Chest X-ray. View position: PA
Patient age: 31
Patient sex: M
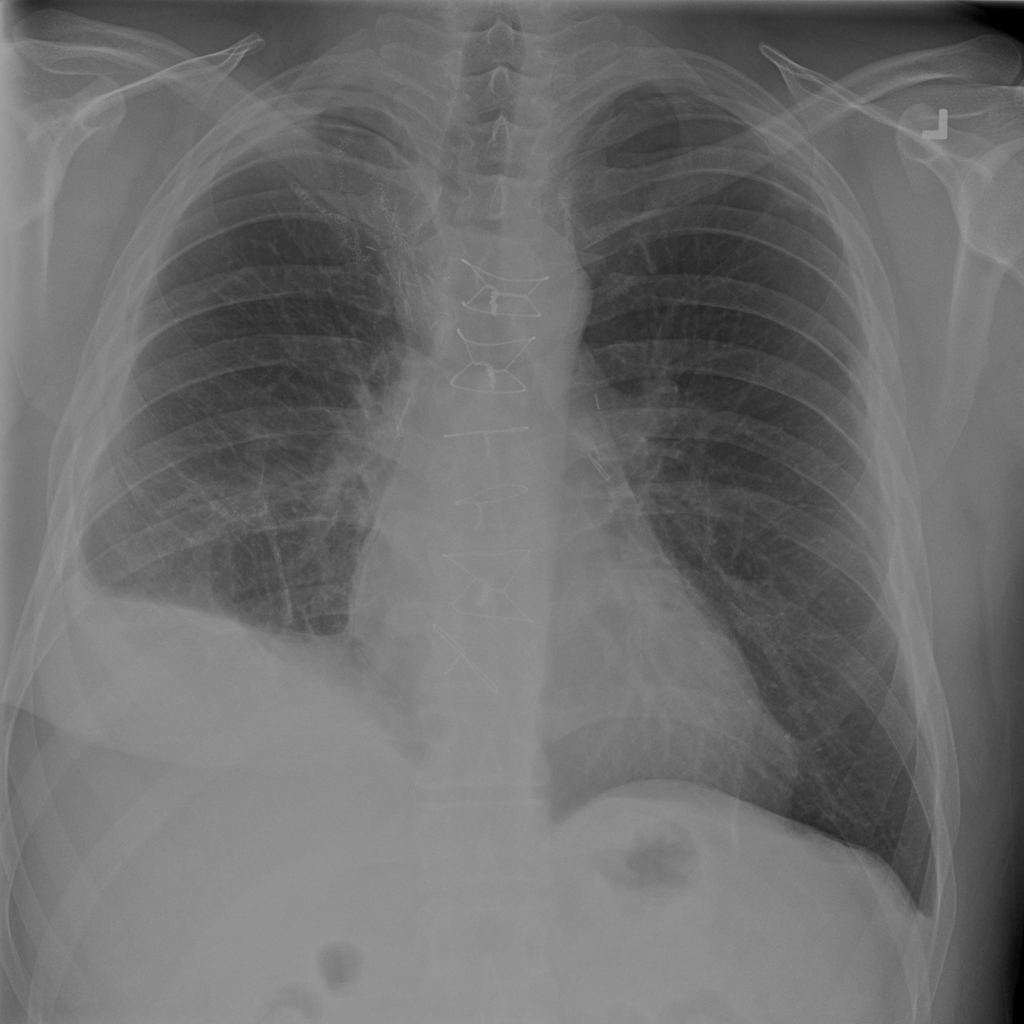
Finding: Pneumothorax